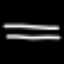
Label: line